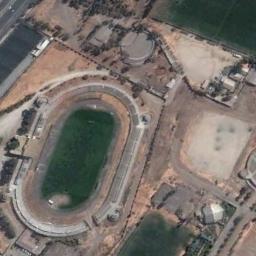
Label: stadium